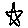
Label: star